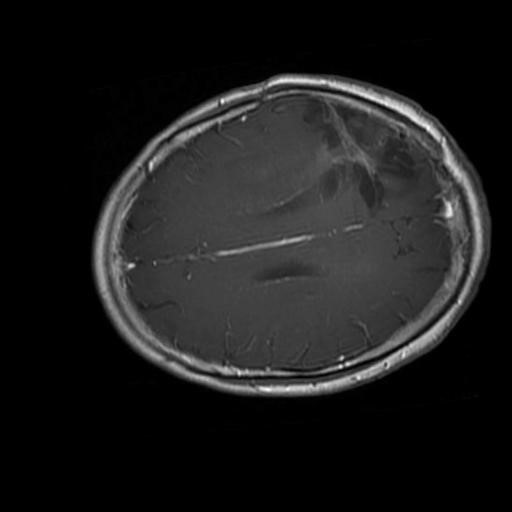
Label: brain_glioma